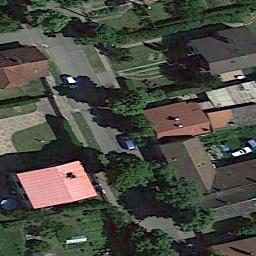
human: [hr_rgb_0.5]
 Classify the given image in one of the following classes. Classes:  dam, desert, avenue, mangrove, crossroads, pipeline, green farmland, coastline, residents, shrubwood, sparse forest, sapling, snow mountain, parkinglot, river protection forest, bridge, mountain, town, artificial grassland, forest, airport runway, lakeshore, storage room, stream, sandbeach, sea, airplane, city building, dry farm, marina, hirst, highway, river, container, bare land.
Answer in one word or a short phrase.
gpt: residents